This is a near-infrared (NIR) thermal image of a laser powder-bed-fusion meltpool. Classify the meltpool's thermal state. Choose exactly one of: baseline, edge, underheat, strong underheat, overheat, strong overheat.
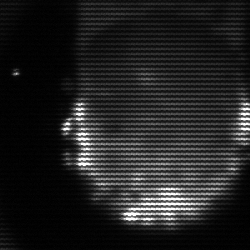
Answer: baseline